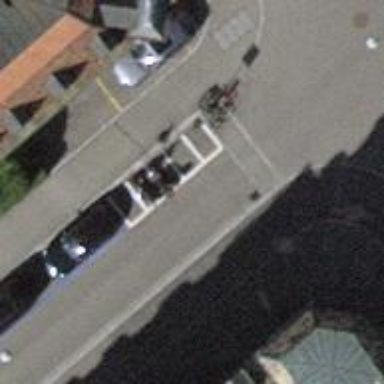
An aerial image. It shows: Motorcycle parking facility.